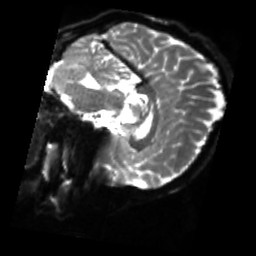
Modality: sbref
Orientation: sagittal
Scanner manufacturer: siemens
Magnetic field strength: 3 T
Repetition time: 4 s
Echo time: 0.0594 s